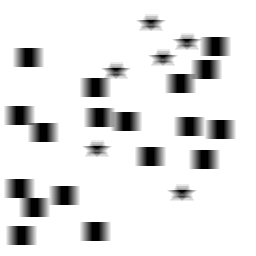
Squares: 18
Triangles: 0
Stars: 6
Total shapes: 24